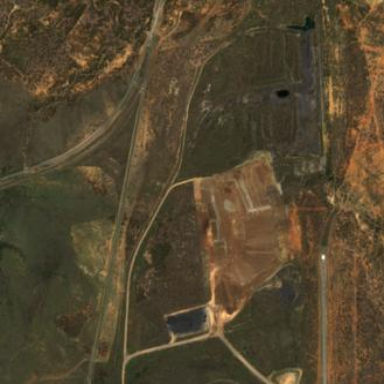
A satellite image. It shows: Industrial area designated for mining activities.